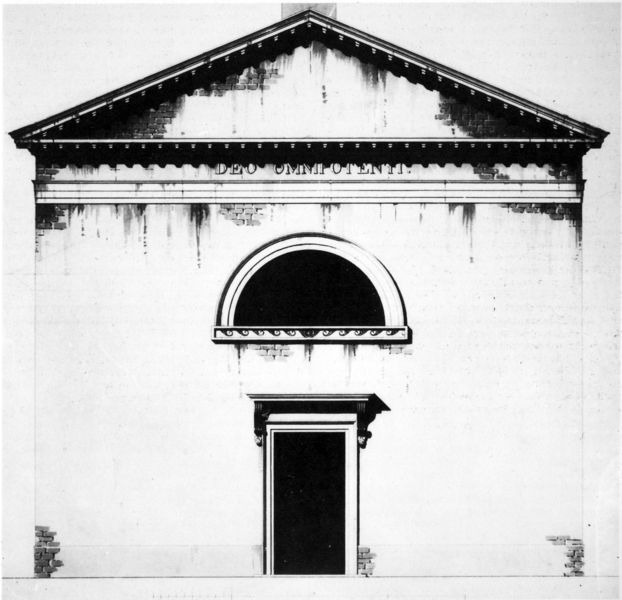
Titel: Fassade für St. Jakob am Anger in München, Fassadenaufriss
Künstler: Carl von Fischer
Standort: München
Institution: Bayerisches Hauptstaatsarchiv, Plansammlung
Schlagwörter: gott, himmel, schatten, weiß, dreieck, fenster, grau, hell, licht, schwarz, skizze, tür, zeichnung, dach, gebäude, haus, ornament, wand, architektur, sockel, stein, steine, bild, kirche, klassizismus, front, kamin, rund, schornstein, relief, schrift, papier, ecke, ansicht, bogen, fassade, spuren, giebel, mauer, ziegel, graphik, linien, backstein, weis, rundbogen, vorsprung, einfach, detail, inschrift, tor, foto, fotografie, photographie, verfall, eingang, fugen, tusche, ruine, schmutz, antike, münchen, palast, mauerwerk, schlicht, druck, schwarz weiss, text, buchstaben, bleistift, türstock, entwurf, architrav, kapitell, photo, halbrund, fries, dreiecksgiebel, portal, sims, öffnung, gesims, hauseingang, putz, verputzt, voluten, grab, antik, sturz, rechteckig, kapelle, griechenland, plan, tempel, konsolen, konsole, esse, ornamentik, bau, verfallen, basilika, gebälk, klassizistisch, palais, verziehrung, geison, kranzgesims, sima, aufriss, tympanon, architekturzeichnung, zeichung, ädikula, satteldach, faszien, rundbogenfenster, ädukula, deo, palladio, lateinisch, bogenfenster, andrea palladio, schmucklos, verdachung, gotteshaus, spitzdach, anik, arke, aufschrifft, deo omnipotenti, freis, gewände, karolinenplatz, mitopen, oberfenster, omnipotentia, omnitotentia, regenwasser, rus, rähm, zahnfries, ziegwl, anno domini, himmellos, giebel+, schrinstein, omnpotenti, gerade linien, giebelansicht, brüchiger putz, omnipotent, omnipotnti, ominpotent